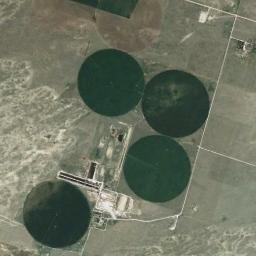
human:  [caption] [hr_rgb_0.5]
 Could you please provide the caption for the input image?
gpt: Four neatly arranged green circular farmland, And a large brown semi-circular farm field .

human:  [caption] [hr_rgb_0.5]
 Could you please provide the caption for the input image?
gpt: There are two large round green fields on the left .

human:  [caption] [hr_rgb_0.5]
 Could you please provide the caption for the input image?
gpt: Some green circle farmland are in the bare land .

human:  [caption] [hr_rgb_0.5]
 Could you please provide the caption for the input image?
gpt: Four dark green circular farmlands and a khaki fan-shaped farmlands are on the wasteland and some roads go through the wasteland .

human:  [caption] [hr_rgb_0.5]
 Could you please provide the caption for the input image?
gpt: There are four green circular farmlands of the same size .